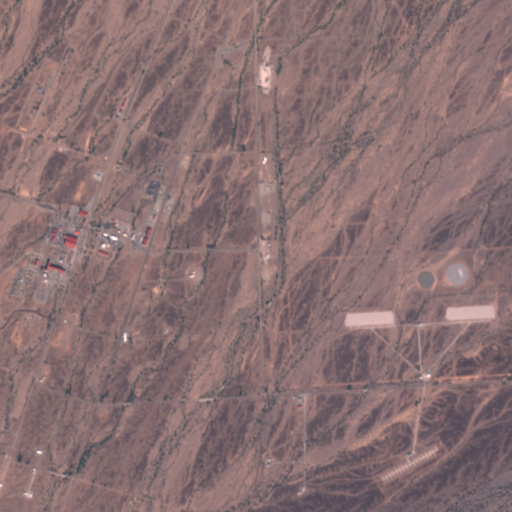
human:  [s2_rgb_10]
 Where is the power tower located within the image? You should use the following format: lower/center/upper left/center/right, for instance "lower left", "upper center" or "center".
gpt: The power tower is located in the upper left of the image.
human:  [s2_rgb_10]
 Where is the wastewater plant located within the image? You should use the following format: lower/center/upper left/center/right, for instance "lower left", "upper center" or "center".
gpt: The wastewater plant is located in the lower left of the image.
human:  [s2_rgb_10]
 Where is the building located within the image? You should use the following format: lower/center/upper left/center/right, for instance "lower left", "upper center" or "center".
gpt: The building is located in the center left of the image.
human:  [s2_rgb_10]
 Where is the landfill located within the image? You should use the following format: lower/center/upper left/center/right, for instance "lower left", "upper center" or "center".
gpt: There is no landfill in the image.